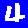
Digit: 4